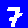
Digit: 7